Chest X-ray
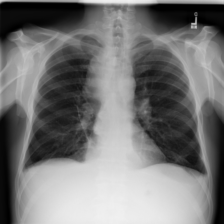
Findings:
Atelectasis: negative
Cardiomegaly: negative
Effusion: negative
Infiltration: negative
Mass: positive
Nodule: negative
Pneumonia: negative
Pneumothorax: negative
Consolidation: negative
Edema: negative
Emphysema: negative
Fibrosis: negative
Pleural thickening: negative
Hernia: negative